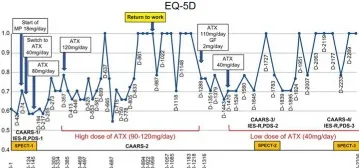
Course of treatment and objective/subjective parameters. EQ-5D.
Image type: chart (chart)